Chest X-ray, AP view. Patient: 54 years old, sex M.
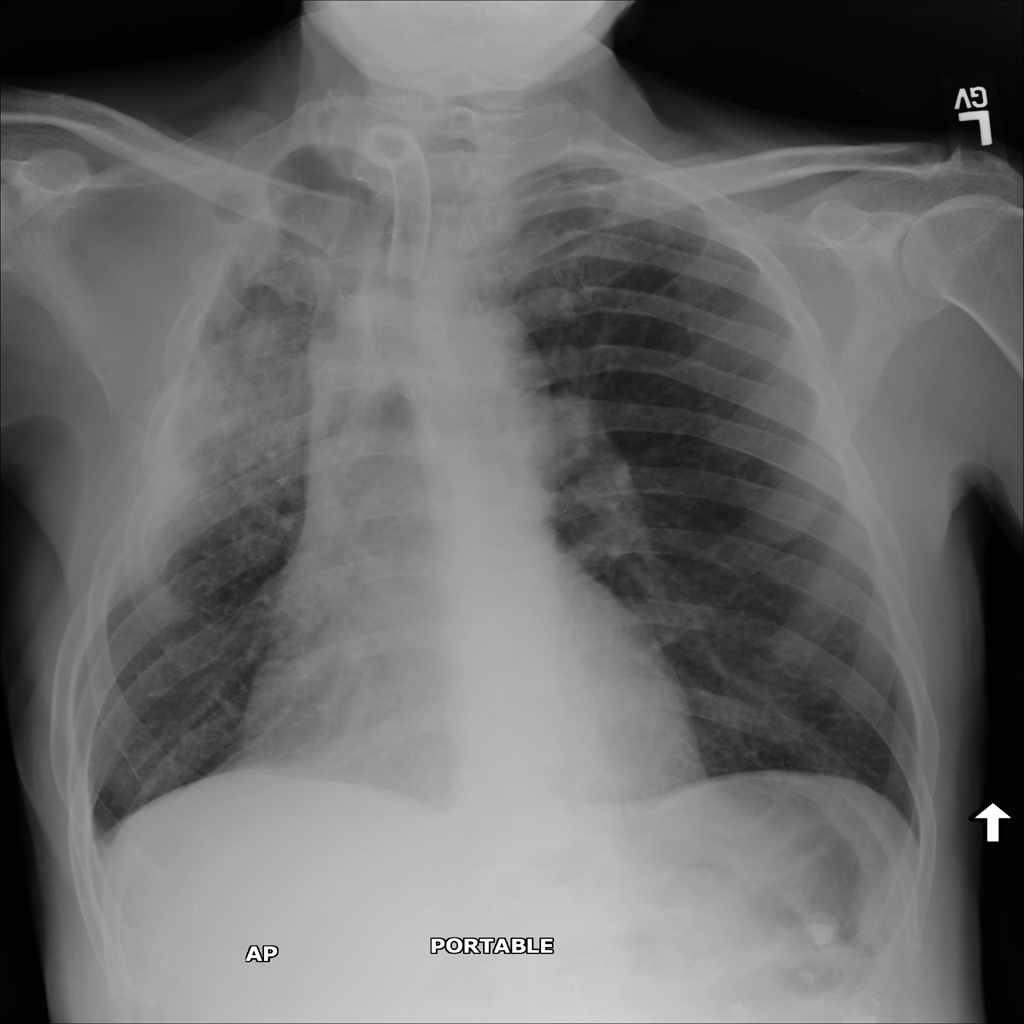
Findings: Emphysema, Infiltration, Pneumothorax